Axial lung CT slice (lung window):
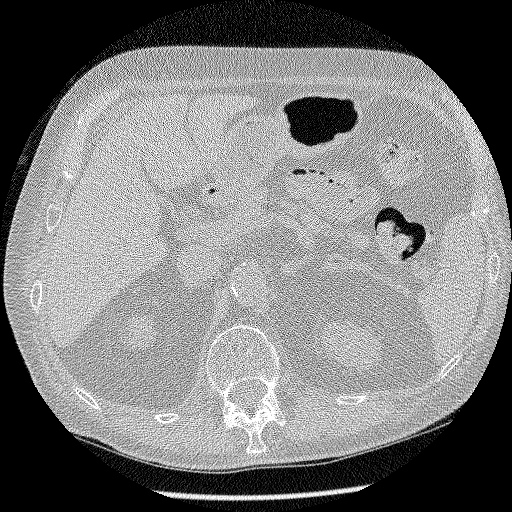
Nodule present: no